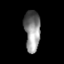
Tissue: skin
Cell type: Epithelial cells
Senescence score: 0.2806
Nuclear area (px): 632
Mean DAPI intensity: 134.816